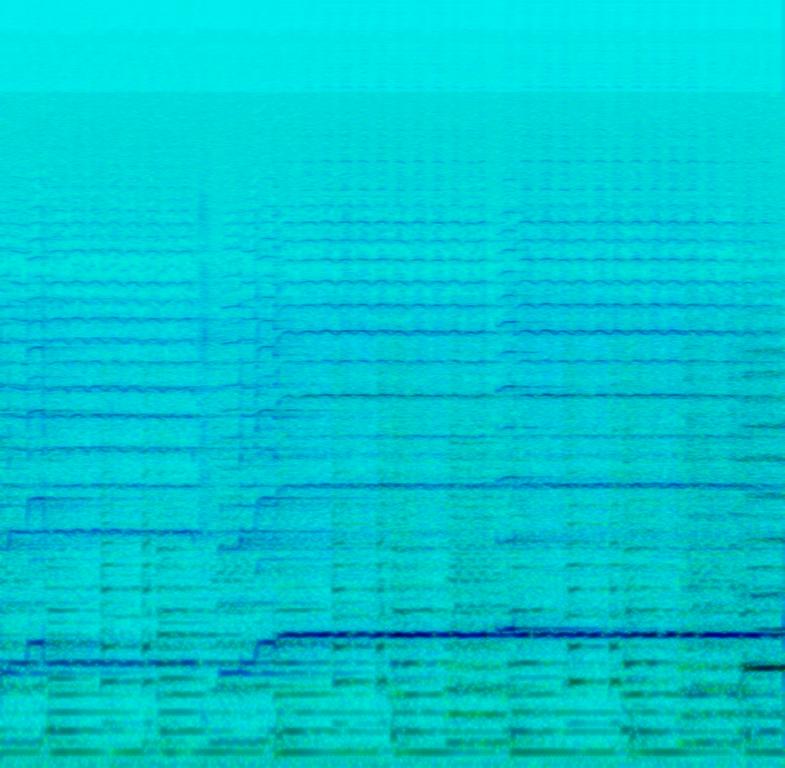
The low quality recording features a classical song that consists of a wide strings melody, low brass and woodwinds melody. It sounds suspenseful and intense.